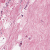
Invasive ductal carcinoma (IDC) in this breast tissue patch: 0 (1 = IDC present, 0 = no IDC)